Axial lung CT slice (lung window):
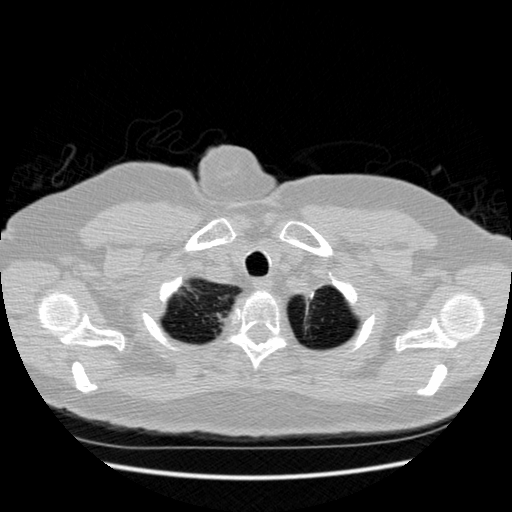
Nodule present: no